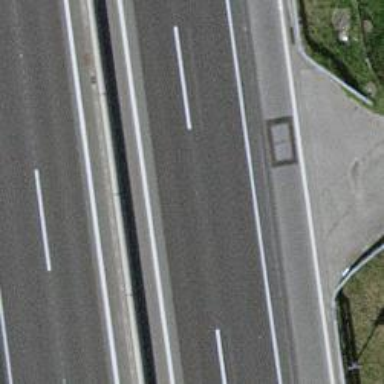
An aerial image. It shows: Motorway.